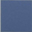
Piece: xx